Question: This is what my table looks like right now:

I want the checkbox to be on the right of "CMPT 310" instead of below it. I can't simply make the text a label for the checkbox because when I click on the text I want a description of the course to pop up (ie I don't want to checkbox to be checked). Here is how I'm implementing the problem cell in the table right now (using bootstrap):
'''
<td>
<p data-toggle="modal" data-target="#CMPT310">CMPT 310</p>
<div class="checkbox">
<label>
<input type="checkbox" value="">
</div>
</td>
'''
And here is the rest of the page for reference:
'''
<html>
<head>
<link rel="stylesheet" href="http://maxcdn.bootstrapcdn.com/bootstrap/3.3.5/css/bootstrap.min.css">
<script src="https://ajax.googleapis.com/ajax/libs/jquery/1.11.3/jquery.min.js"></script>
<script src="http://maxcdn.bootstrapcdn.com/bootstrap/3.3.5/js/bootstrap.min.js"></script>
</head>
<body>
<div class="container">
<div class="row">
<div class="col-md-12"><img src="images/title.png" class="img-responsive"></div>
</div>
<div class="row">
<h4><strong>Table I: Computing Science Concentrations<strong></h4>
</div>
<table class="table table-bordered">
<thead>
<tr>
<th>Artificial Intelligence</th>
<th>Computer Graphics</th>
<th>Computing Systems</th>
<th>Information Systems</th>
<th>Programming Languages and Software</th>
<th>Theoretical Computing Science</th>
</tr>
</thead>
<tbody>
<tr>
<td>
<p data-toggle="modal" data-target="#CMPT310">CMPT 310</p>
<div class="checkbox">
<label>
<input type="checkbox" value="">
</div>
</td>
<td>CMPT 361</td>
<td><strong>CMPT 300</strong></td>
<td>CMPT 301</td>
<td>CMPT 373</td>
<td><strong>CMPT 307</strong></td>
</tr>
</tbody>
</table>
</div>
<!-- START MODALS -->
<!-- CMPT 310-->
<div class="modal fade" id="CMPT310" tabindex="-1" role="dialog" aria-labelledby="myModalLabel" aria-hidden="true">
<div class="modal-dialog">
<div class="modal-content">
<div class="modal-body">
<img class="img-responsive" src="images/cmpt310.png">
</div>
<div class="modal-footer">
<button type="button" class="btn btn-default" data-dismiss="modal">Close</button>
</div>
</div>
</div>
</div>
</body>
</html>
'''
Thanks
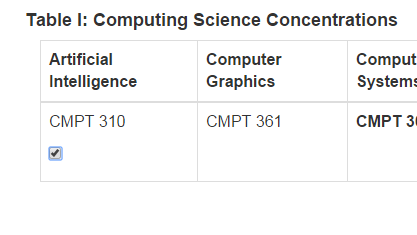
Answer: Set the 'p' and 'checkbox' inside the 'td' element to be displayed inline.
'''
td p,
td .checkbox {
display: inline;
}
td .checkbox {
margin-left: 5px;
margin-top: 0;
position: absolute;
}
'''
'''
td p,
td .checkbox {
display: inline;
}
td .checkbox {
margin-left: 5px;
margin-top: 0;
position: absolute;
}
'''
'''
<html>
<head>
<link rel="stylesheet" href="http://maxcdn.bootstrapcdn.com/bootstrap/3.3.5/css/bootstrap.min.css">
<script src="https://ajax.googleapis.com/ajax/libs/jquery/1.11.3/jquery.min.js"></script>
<script src="http://maxcdn.bootstrapcdn.com/bootstrap/3.3.5/js/bootstrap.min.js"></script>
</head>
<body>
<div class="container">
<div class="row">
<div class="col-md-12">
<img src="images/title.png" class="img-responsive">
</div>
</div>
<div class="row">
<h4><strong>Table I: Computing Science Concentrations<strong></h4>
</div>
<table class="table table-bordered">
<thead>
<tr>
<th>Artificial Intelligence</th>
<th>Computer Graphics</th>
<th>Computing Systems</th>
<th>Information Systems</th>
<th>Programming Languages and Software</th>
<th>Theoretical Computing Science</th>
</tr>
</thead>
<tbody>
<tr>
<td>
<p data-toggle="modal" data-target="#CMPT310">CMPT 310</p>
<div class="checkbox">
<label>
<input type="checkbox" value="">
</div>
</td>
<td>CMPT 361</td>
<td><strong>CMPT 300</strong>
</td>
<td>CMPT 301</td>
<td>CMPT 373</td>
<td><strong>CMPT 307</strong>
</td>
</tr>
</tbody>
</table>
</div>
<!-- START MODALS -->
<!-- CMPT 310-->
<div class="modal fade" id="CMPT310" tabindex="-1" role="dialog" aria-labelledby="myModalLabel" aria-hidden="true">
<div class="modal-dialog">
<div class="modal-content">
<div class="modal-body">
<img class="img-responsive" src="images/cmpt310.png">
</div>
<div class="modal-footer">
<button type="button" class="btn btn-default" data-dismiss="modal">Close</button>
</div>
</div>
</div>
</div>
</body>
</html>
'''